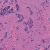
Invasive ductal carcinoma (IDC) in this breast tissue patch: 1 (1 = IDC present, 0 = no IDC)